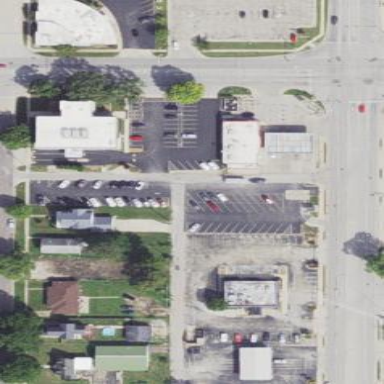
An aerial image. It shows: Sidewalk.